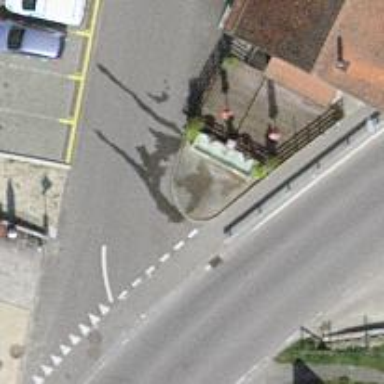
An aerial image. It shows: Fountain.